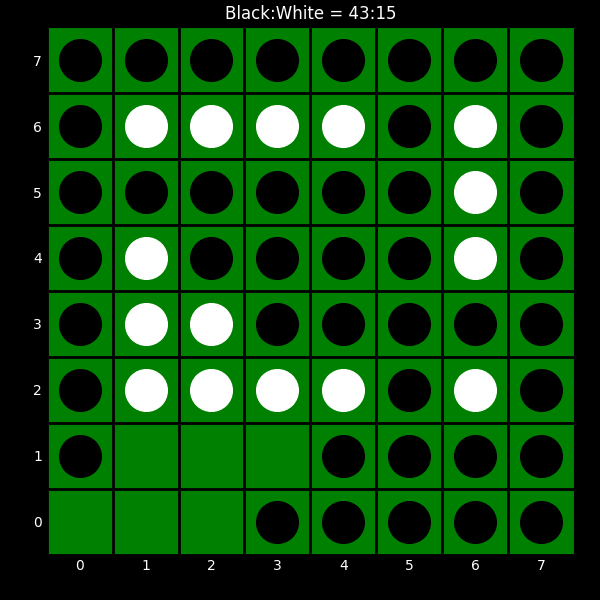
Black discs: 43
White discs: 15